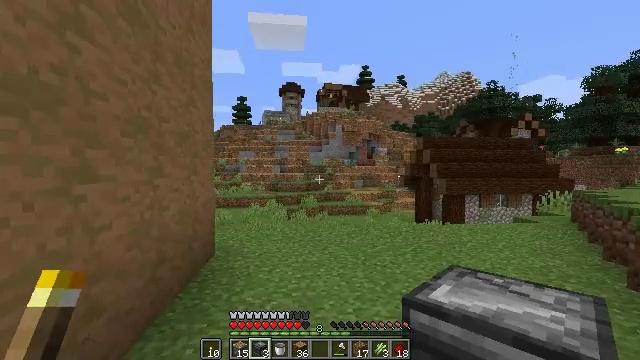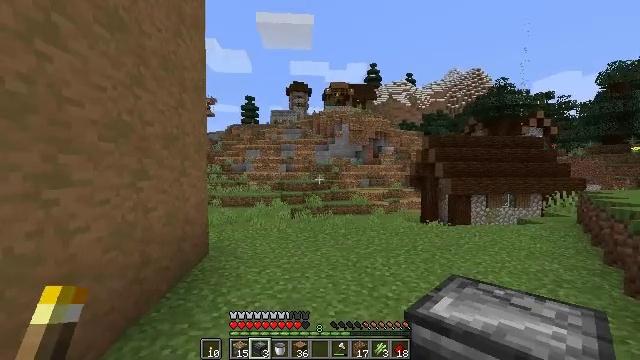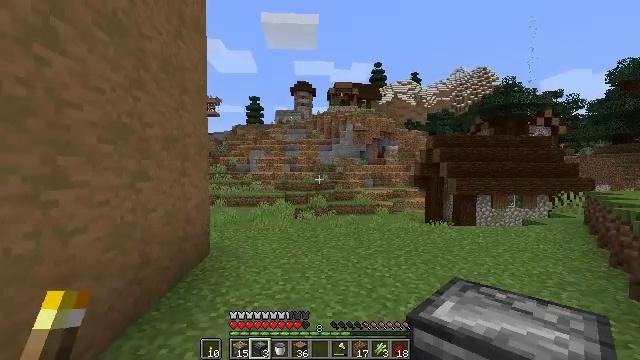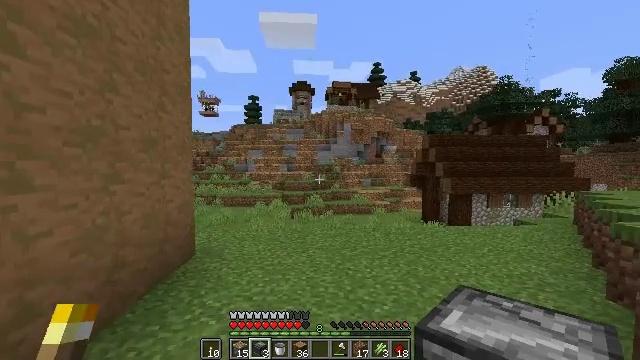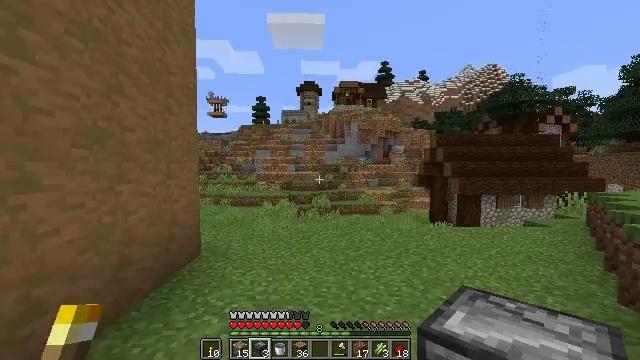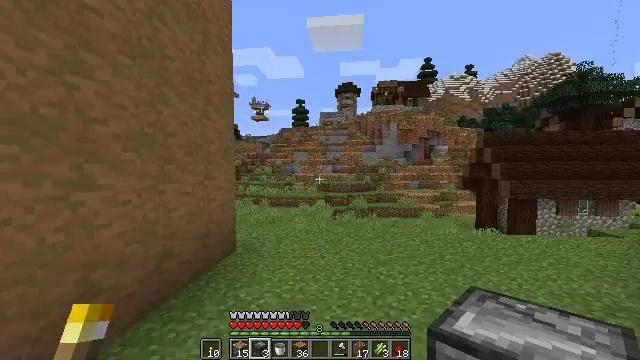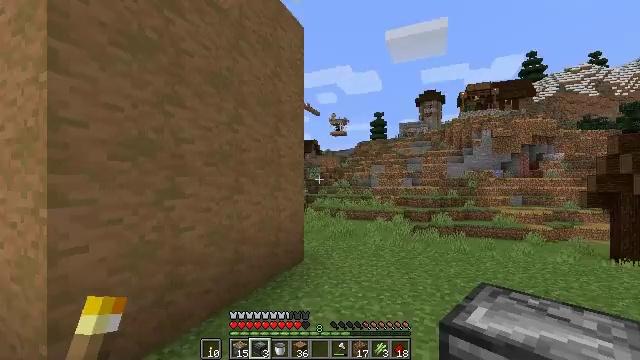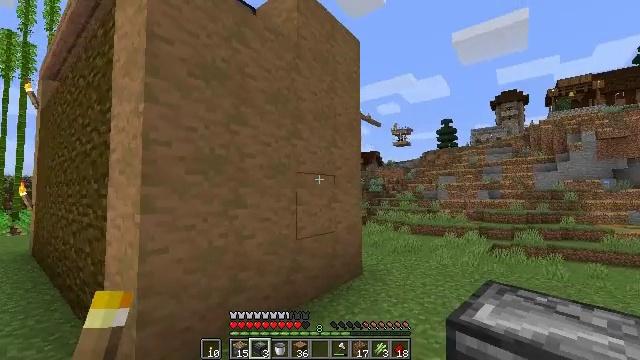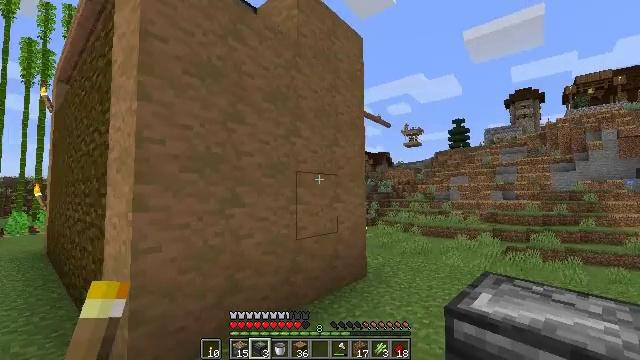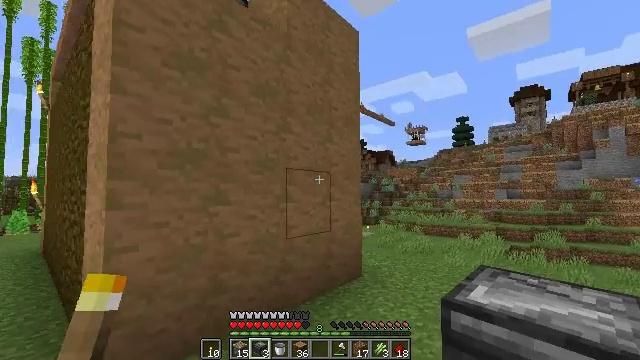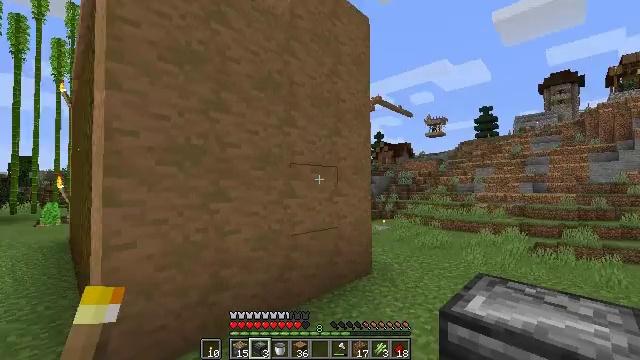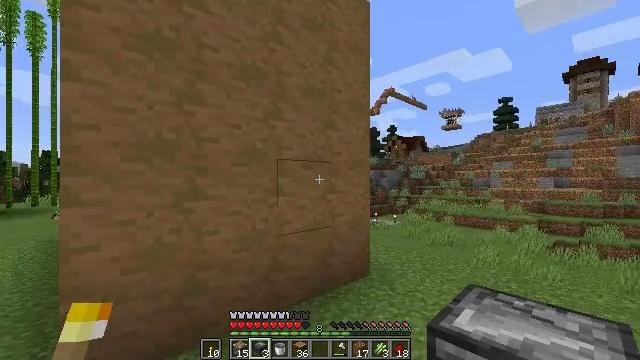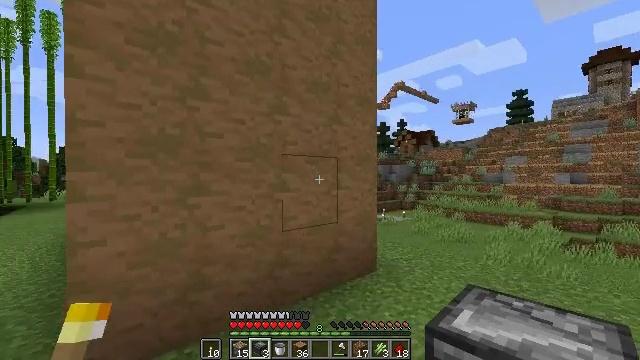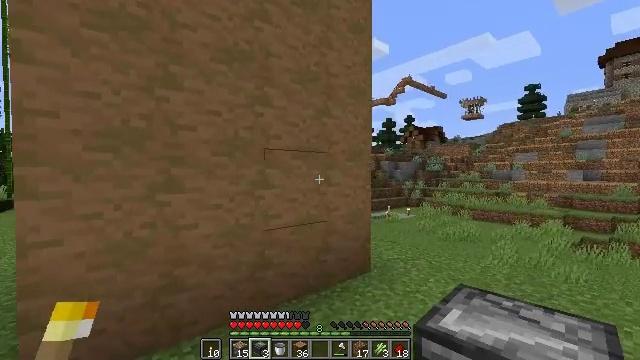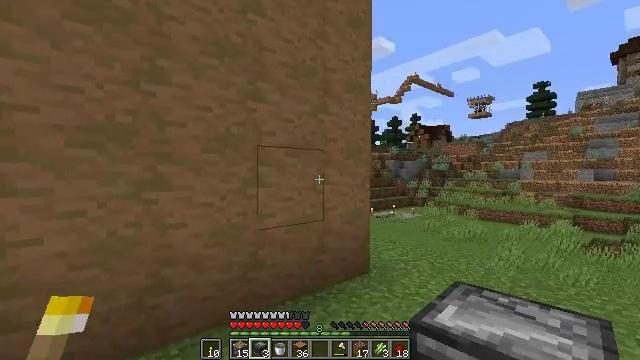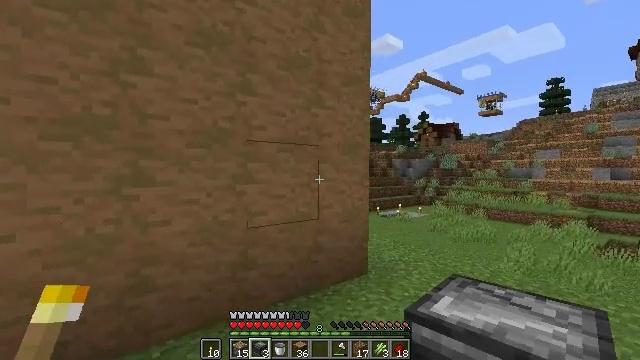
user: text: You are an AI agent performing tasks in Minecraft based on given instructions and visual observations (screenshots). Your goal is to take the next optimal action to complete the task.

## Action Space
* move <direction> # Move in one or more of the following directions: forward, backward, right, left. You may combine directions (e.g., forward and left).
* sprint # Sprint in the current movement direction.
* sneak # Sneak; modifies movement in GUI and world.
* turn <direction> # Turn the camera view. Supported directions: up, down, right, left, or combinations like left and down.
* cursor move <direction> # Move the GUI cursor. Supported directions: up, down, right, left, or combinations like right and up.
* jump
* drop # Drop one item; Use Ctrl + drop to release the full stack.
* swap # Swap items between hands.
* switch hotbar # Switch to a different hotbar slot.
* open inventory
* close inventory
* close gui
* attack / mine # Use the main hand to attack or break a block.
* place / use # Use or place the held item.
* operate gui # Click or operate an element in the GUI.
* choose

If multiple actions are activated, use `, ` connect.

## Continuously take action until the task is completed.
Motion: motion action
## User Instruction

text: Retrieve stripped jungle log from structures.
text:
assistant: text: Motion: move right, turn left
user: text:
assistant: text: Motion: move right, turn left
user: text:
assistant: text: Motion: move right
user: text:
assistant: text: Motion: move right, turn left
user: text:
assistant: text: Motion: move forward and move right, turn left
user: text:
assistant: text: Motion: move forward and move right, turn left and up
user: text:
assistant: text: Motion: move forward and move right, turn left and up
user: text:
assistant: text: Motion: move forward and move right, turn left
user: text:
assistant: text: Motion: move forward and move right
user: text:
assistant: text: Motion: move forward and move right, turn left and down
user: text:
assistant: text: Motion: move forward and move right, turn left and down
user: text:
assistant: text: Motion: move forward and move right, turn left and down
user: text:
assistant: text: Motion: move forward and move right, turn left
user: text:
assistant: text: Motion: move forward and move right, turn left
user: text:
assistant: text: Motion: move forward and move right, turn left
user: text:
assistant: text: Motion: move forward and move right, sprint, turn left
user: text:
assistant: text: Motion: move forward and move right, sprint, turn left and down
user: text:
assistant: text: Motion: move forward and move right, sprint, turn left and down
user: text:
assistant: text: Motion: move forward and move right, sprint, turn left and down
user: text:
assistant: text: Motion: move forward and move right, sprint, turn left and down
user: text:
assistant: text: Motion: move forward and move right, turn left and down
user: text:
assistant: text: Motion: move forward and move right, turn left and down
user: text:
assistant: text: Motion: move forward and move right
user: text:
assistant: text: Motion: move forward and move right
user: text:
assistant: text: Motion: move forward and move right
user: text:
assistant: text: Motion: move forward and move right
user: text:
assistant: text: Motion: move forward and move right
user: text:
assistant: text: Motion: move forward and move right
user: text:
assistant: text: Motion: move forward and move right
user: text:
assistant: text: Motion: move forward and move right